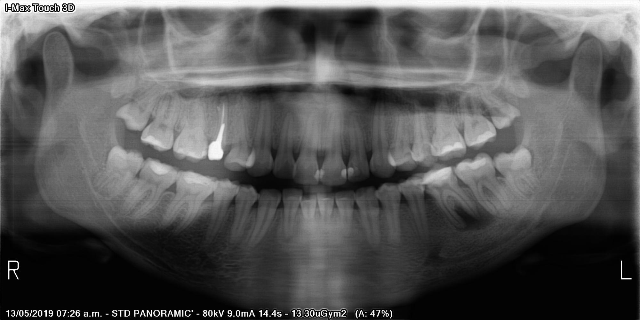
adult